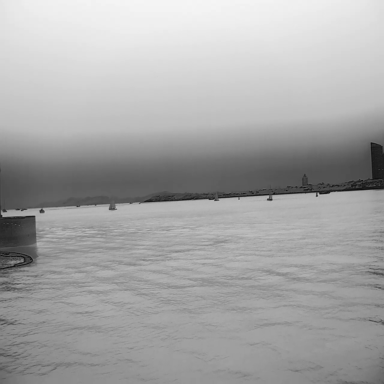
There are eight objects shown in the infrared image, including a container_ship, four sailboats, and three bulk_carriers.